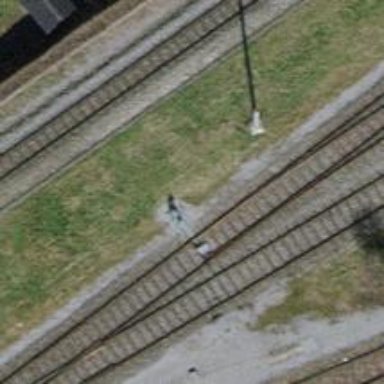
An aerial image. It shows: Railway switch.